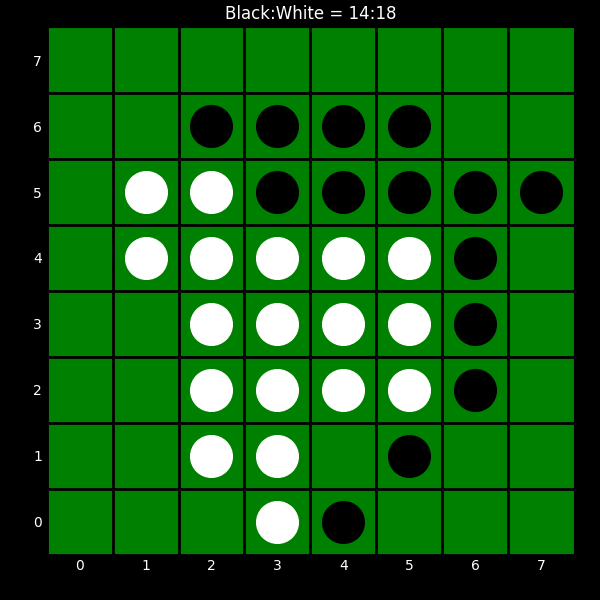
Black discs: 14
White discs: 18